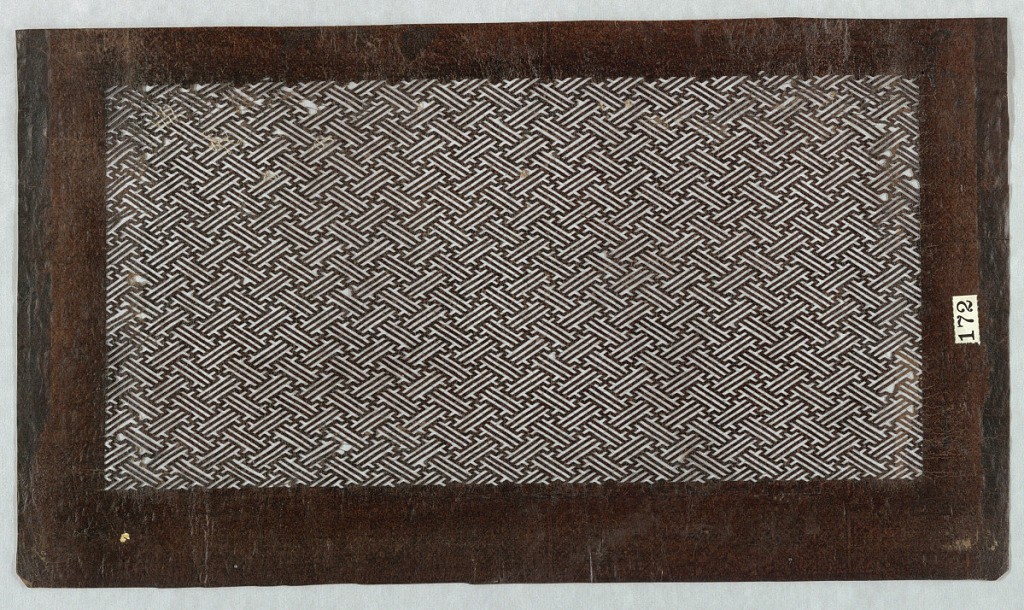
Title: Fylfot motif
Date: mid 18th - early 19th century
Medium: Mulberry paper (kozo washi) treated with fermented persimmon tannin (kakishibu), and silk threads (itoire)
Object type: Katagami
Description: Fylfot (sayagata) is a popular geometric design that was called "saya" during the Edo era. This pattern is a standard map symbol for Buddhist temples in Japan. Originally this pictogram came from the Hindu God of love Vishnu's chest hair. Today, it represents a good omen and virtue.